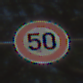
Verkehrszeichen: Geschwindigkeit50
Umgebung: Outdoor, Suburban
Tageszeit: Midday
Wetter: Clear
Licht: Natural
Jahreszeit: NotSpecified
Kontrast: HighContrast